Field crop: tomato
Growth stage: 1
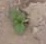
Species: solanum